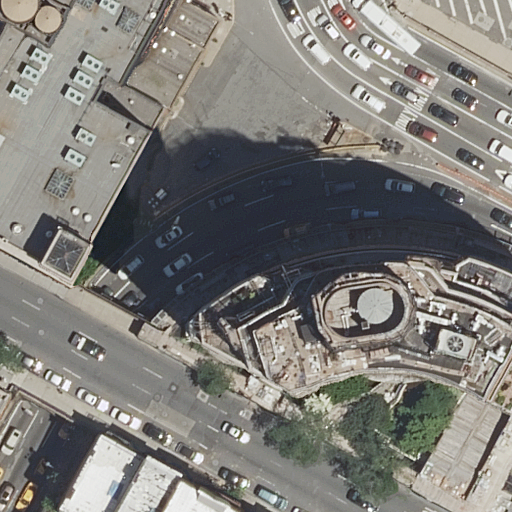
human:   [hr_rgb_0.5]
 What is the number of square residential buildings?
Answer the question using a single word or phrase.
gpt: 0

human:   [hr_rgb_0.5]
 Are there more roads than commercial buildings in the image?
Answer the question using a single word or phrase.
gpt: yes

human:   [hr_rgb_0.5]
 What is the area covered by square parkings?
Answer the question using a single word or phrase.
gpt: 0m2

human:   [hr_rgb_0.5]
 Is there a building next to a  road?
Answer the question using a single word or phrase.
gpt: yes

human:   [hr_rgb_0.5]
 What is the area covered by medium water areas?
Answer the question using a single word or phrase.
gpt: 0m2

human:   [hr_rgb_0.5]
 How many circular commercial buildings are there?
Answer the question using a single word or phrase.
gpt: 0

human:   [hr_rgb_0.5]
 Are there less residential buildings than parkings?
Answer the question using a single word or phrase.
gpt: no

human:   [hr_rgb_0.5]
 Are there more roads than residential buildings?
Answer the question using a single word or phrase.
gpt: yes

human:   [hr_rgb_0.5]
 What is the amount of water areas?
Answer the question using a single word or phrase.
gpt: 0

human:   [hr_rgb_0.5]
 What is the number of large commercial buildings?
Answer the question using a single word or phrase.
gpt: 0

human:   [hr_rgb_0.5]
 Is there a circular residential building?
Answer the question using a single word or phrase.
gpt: no

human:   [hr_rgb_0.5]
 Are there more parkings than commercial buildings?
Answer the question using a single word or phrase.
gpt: yes

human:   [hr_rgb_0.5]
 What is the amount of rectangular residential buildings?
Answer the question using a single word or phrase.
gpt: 4

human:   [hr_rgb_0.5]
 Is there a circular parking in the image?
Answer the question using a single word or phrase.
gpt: no

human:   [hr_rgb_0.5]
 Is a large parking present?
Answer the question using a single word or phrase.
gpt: no

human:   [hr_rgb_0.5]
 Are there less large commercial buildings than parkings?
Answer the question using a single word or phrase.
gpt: yes

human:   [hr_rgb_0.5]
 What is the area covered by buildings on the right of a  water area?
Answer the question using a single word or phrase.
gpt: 0m2

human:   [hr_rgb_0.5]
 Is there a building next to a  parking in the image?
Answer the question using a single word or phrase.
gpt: yes

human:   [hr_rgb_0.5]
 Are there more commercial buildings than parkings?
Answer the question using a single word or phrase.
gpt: no

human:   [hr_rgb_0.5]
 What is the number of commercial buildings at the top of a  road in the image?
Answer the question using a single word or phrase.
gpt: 0

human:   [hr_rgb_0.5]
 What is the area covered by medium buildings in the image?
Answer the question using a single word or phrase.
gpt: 145m2

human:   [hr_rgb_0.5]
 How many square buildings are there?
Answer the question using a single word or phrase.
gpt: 0

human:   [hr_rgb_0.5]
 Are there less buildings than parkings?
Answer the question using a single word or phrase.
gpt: no

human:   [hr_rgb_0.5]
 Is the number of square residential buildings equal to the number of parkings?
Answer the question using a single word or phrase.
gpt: no

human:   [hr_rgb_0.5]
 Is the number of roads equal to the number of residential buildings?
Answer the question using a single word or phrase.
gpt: no

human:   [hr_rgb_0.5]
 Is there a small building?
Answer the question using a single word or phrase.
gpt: yes

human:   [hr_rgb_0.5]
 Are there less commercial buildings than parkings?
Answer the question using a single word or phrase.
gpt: yes

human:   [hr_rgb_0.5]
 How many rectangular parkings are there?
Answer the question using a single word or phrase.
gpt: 2

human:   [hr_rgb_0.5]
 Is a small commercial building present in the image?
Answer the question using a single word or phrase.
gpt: no

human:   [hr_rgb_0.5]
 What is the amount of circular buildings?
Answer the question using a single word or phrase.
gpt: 0

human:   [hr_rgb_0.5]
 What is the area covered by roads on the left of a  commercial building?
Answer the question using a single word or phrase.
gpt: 0m2

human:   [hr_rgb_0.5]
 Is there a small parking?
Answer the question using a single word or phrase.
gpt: yes

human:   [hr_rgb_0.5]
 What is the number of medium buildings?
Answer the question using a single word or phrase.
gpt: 1

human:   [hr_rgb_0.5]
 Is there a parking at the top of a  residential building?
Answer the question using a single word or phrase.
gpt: no

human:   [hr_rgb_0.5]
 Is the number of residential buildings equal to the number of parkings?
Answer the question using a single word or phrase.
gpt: no

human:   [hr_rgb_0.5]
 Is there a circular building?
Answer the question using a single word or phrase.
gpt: no